Question: So I just installed Xcode 6GM and fiddled with my iOS7 app on simulator running iOS8.
I have a 'UITableView' that's in editing mode and there's now a circle on the left side of the cell which doesn't appear when running on iOS7.
I glanced at the documentation for iOS8, but I don't see any new constants and I'm using 'UITableViewCellEditingStyleNone' and 'UITableViewCellSelectionStyleNone'.
That circle disappears when tableView.editing = NO, also allowsMultipleSelectionDuringEditing = YES.
If anyone can tell me what's going on that'd be great :)
EDIT: compiling from XCode6GM onto my iPhone running iOS7.1 gives me the circle too. I suspect a bug with XCode6GM?
Here is a screenshot with the circles:

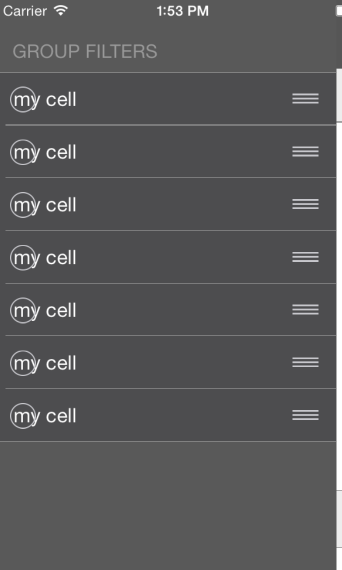
Answer: I just had this annoying issue while migrating my app to iOS8.
Here is the workaround I found ... add something like this in your UITableViewCell subclass:
'''
- (void)setEditing:(BOOL)editing animated:(BOOL)animated
{
[super setEditing:editing animated:animated];
for( UIView* subview in self.subviews )
if( [NSStringFromClass(subview.class) isEqualToString:@"UITableViewCellEditControl"] )
subview.hidden = YES;
}
'''
I hope this will be documented / fixed soon ...